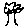
Label: tree